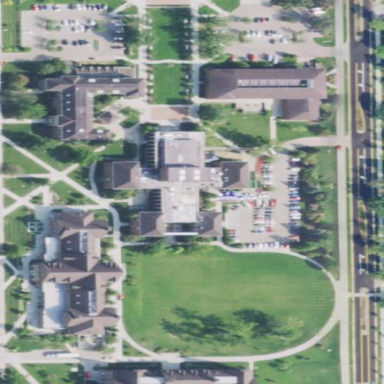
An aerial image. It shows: Arts center located within university building.